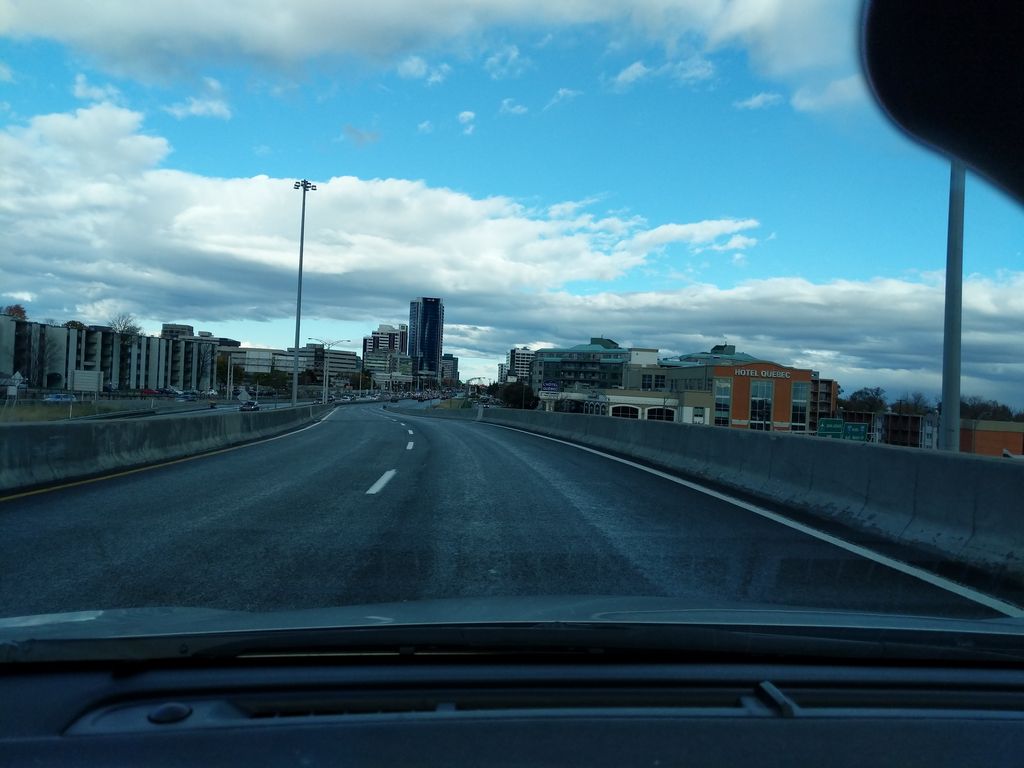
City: quebec_city